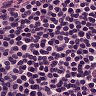
Metastatic tissue present: no